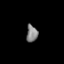
Tissue: lung
Cell type: Epithelial cells
Senescence score: 0.5595
Nuclear area (px): 187
Mean DAPI intensity: 130.604